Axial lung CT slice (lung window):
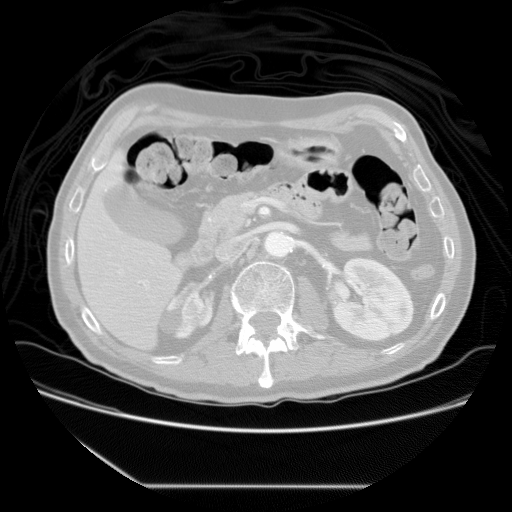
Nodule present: no